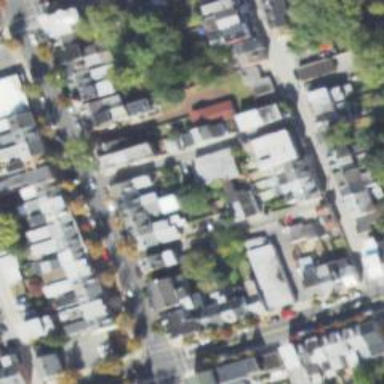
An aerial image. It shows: Alley classified as service road.